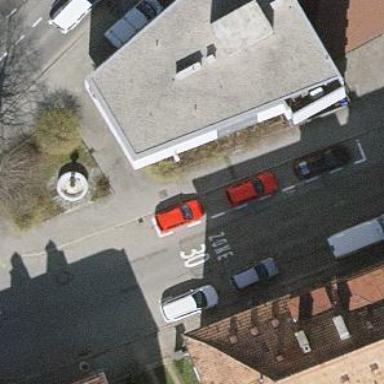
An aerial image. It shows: Street-side parking available in parallel orientation.